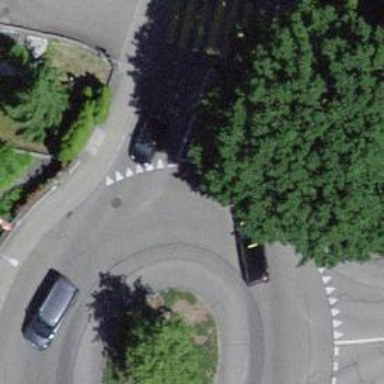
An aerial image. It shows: Asphalt road that is secondary route leading to roundabout.